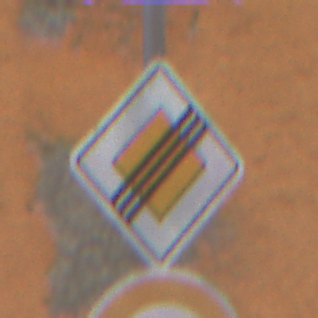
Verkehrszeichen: EndeVorfahrtsstrasse
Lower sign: Ueberholverbot
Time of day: Midday
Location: Outdoor (Urban)
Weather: Overcast
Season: NotSpecified
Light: Natural